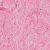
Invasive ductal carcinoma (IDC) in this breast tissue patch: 0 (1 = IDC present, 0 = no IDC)